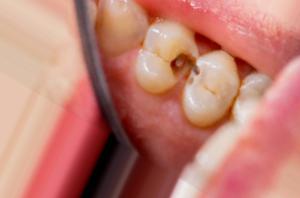
Condition: Caries